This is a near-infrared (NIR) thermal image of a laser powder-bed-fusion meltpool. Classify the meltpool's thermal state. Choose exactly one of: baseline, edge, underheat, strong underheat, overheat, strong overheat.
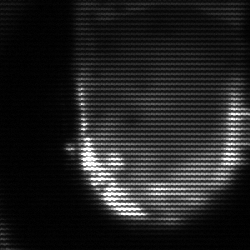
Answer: baseline